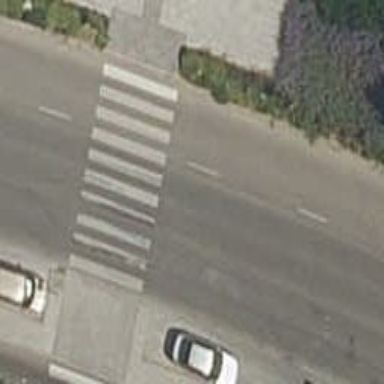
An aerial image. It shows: Uncontrolled road crossing.